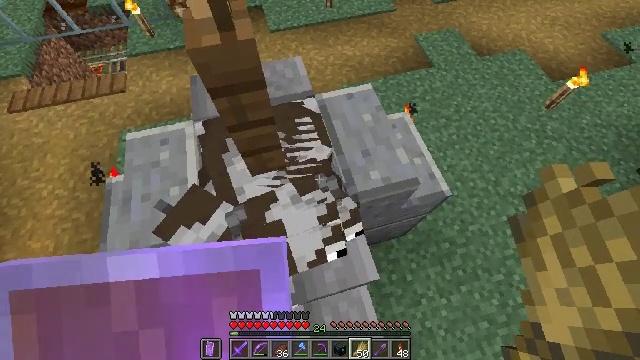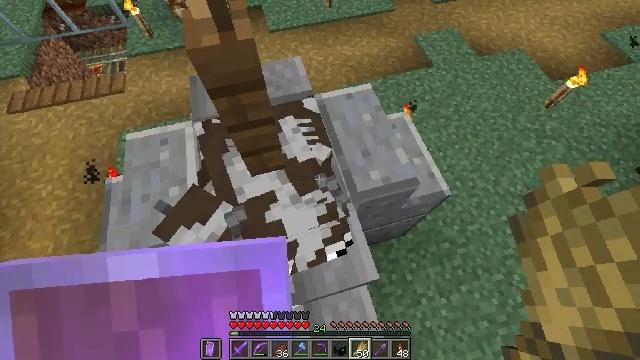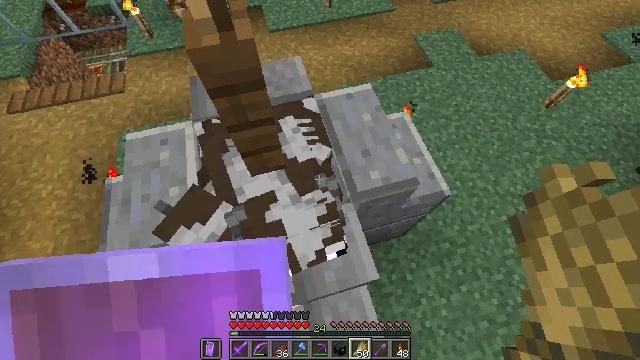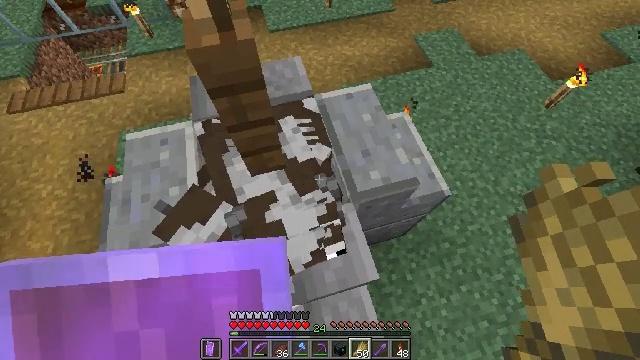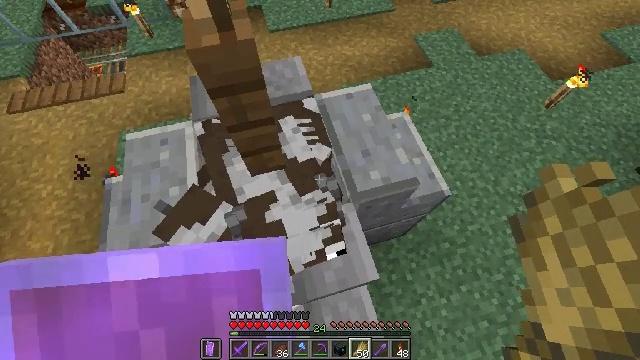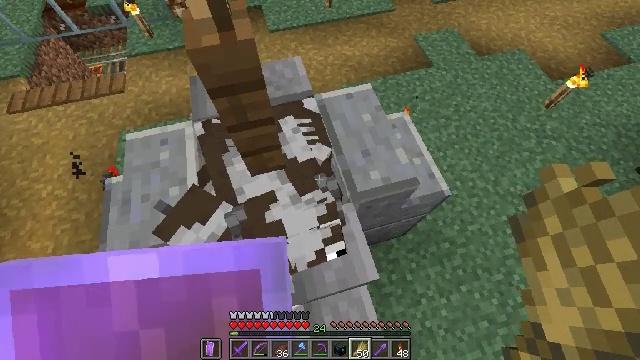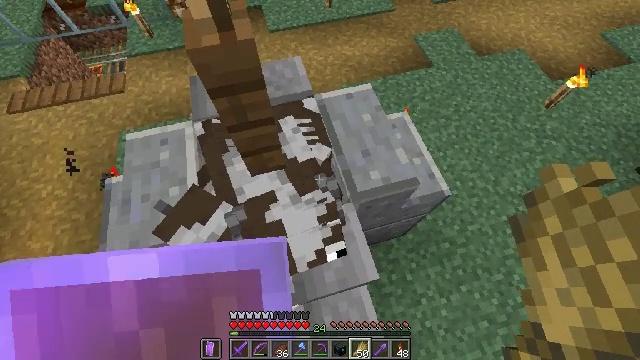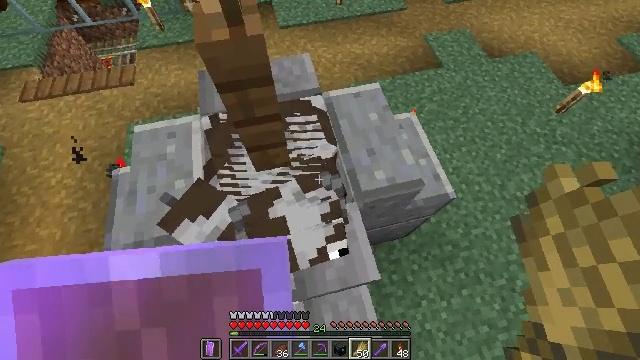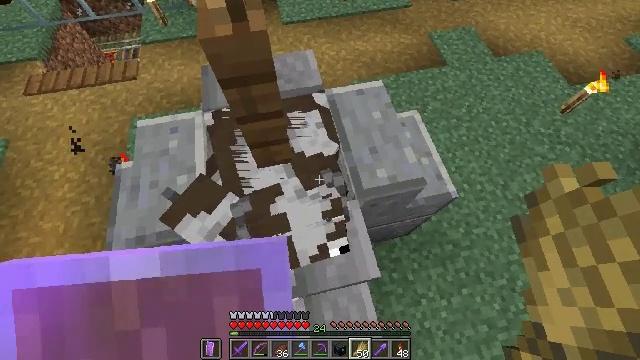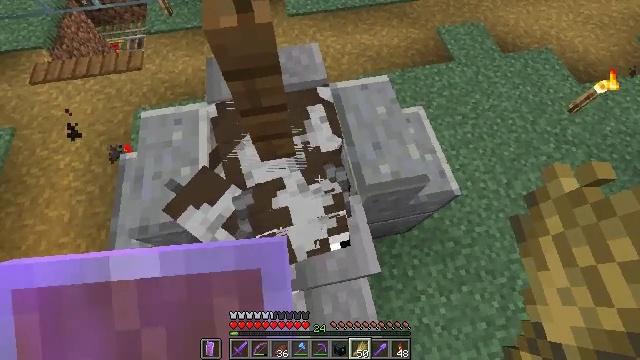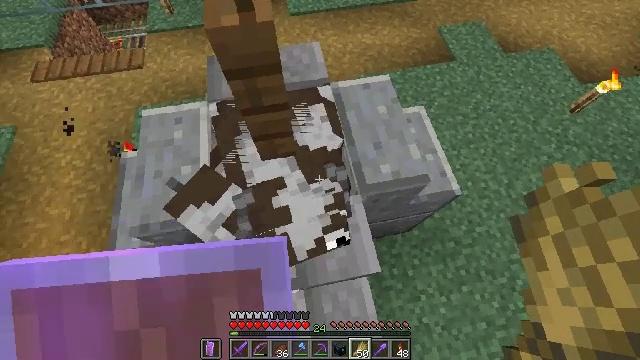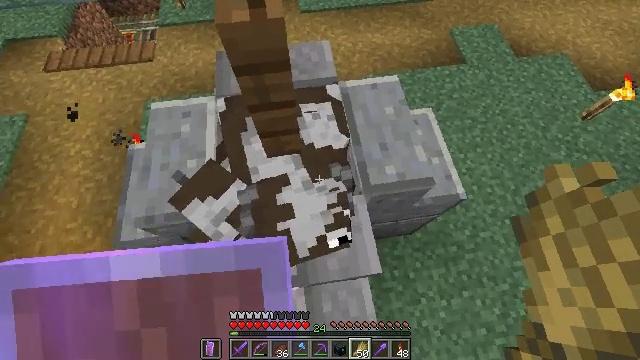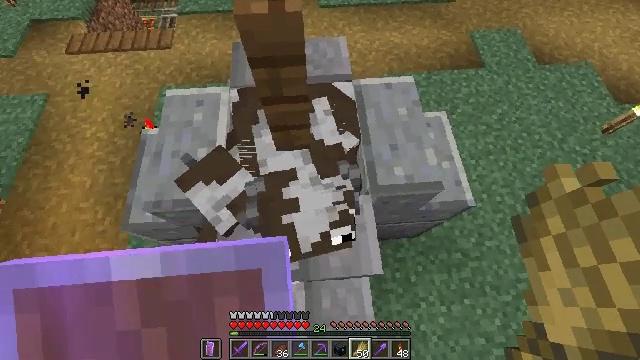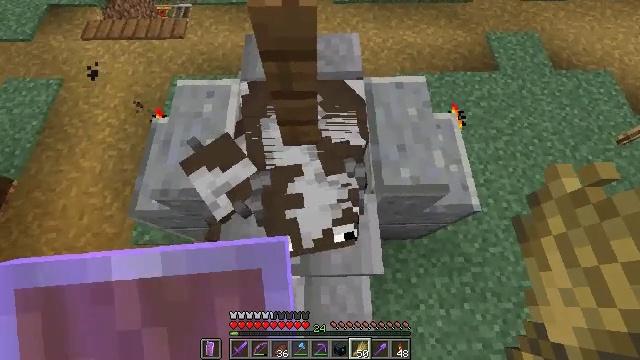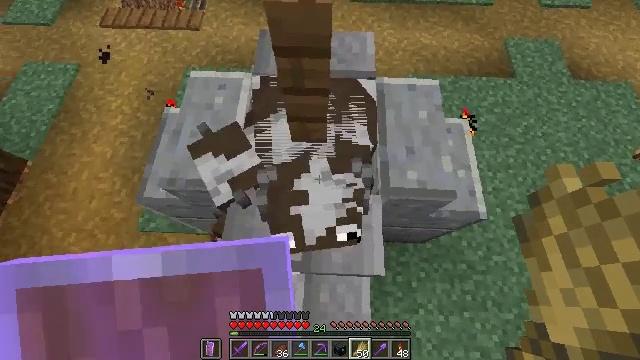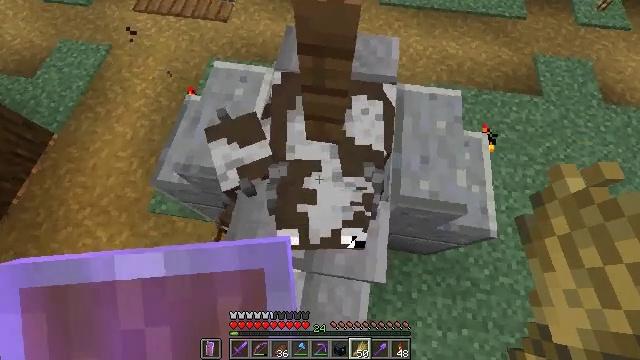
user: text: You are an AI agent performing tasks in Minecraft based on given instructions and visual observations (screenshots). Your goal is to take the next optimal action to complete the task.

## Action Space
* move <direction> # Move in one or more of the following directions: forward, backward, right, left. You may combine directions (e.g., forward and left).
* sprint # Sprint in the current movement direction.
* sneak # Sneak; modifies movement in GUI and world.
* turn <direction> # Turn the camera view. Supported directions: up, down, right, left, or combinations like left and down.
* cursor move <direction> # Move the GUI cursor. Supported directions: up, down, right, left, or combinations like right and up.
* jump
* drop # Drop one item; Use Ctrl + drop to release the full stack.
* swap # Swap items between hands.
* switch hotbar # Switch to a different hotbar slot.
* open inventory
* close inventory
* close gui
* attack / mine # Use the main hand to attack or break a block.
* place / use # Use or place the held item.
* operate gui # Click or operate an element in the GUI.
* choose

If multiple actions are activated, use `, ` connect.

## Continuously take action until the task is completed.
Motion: motion action
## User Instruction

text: Kill mobs.
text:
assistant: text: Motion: use / place
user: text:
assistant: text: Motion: use / place
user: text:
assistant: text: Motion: use / place
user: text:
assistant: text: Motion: use / place
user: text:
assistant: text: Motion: use / place
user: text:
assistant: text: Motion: no_op
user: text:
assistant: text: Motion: turn left, use / place
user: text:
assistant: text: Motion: use / place
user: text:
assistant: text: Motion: turn left and down, use / place
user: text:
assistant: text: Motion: use / place
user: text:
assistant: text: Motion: turn left
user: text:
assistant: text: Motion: turn left, use / place
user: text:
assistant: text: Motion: turn left, use / place
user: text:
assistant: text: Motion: turn left, use / place
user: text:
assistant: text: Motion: turn left
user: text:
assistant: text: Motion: turn left, use / place
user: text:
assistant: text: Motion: turn left and down, use / place
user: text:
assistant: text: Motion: turn left and down, use / place
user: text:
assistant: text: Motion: use / place
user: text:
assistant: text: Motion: turn left
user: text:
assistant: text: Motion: use / place
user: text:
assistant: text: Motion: turn left, use / place
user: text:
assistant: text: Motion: turn left, use / place
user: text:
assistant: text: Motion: turn left, use / place
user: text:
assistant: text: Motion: turn left and up
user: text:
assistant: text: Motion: turn left, use / place
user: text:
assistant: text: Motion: use / place
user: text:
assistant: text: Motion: use / place
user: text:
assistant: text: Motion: turn right and up
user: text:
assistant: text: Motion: turn right